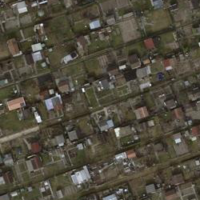
EUNIS habitat code: 53
Species observed at this site:
Euphorbia lathyris